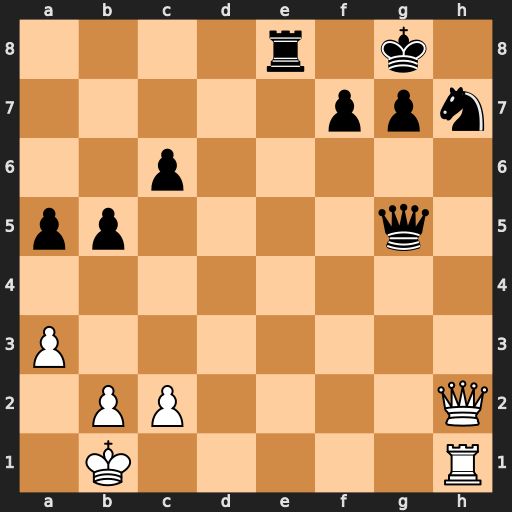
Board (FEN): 4r1k1/5ppn/2p5/pp4q1/8/P7/1PP4Q/1K5R
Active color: w
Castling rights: -
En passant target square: -
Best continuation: Qxh7+ Kf8 Qh8+ Ke7 Re1+